Aerial crown-view tile of a tropical tree (Barro Colorado Island, Panama), acquired 20250715:
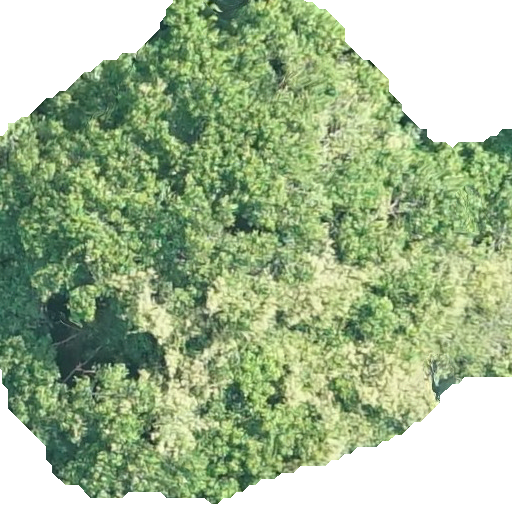
Species: Hura crepitans
GBIF accepted scientific name: Hura crepitans
Crown area: 319.617 m²